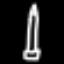
Label: pencil